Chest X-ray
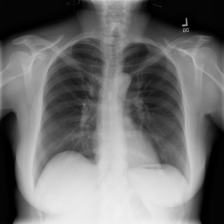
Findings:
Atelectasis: negative
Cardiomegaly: negative
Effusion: negative
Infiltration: negative
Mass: negative
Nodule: negative
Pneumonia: negative
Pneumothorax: negative
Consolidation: negative
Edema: negative
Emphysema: negative
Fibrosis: negative
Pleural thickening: negative
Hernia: negative